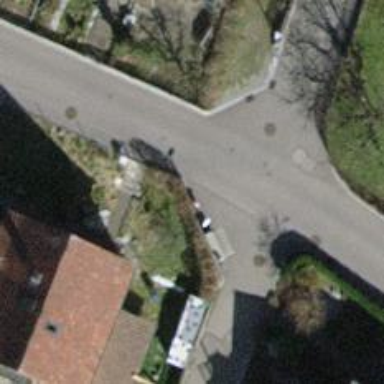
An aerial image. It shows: Post box is visible.